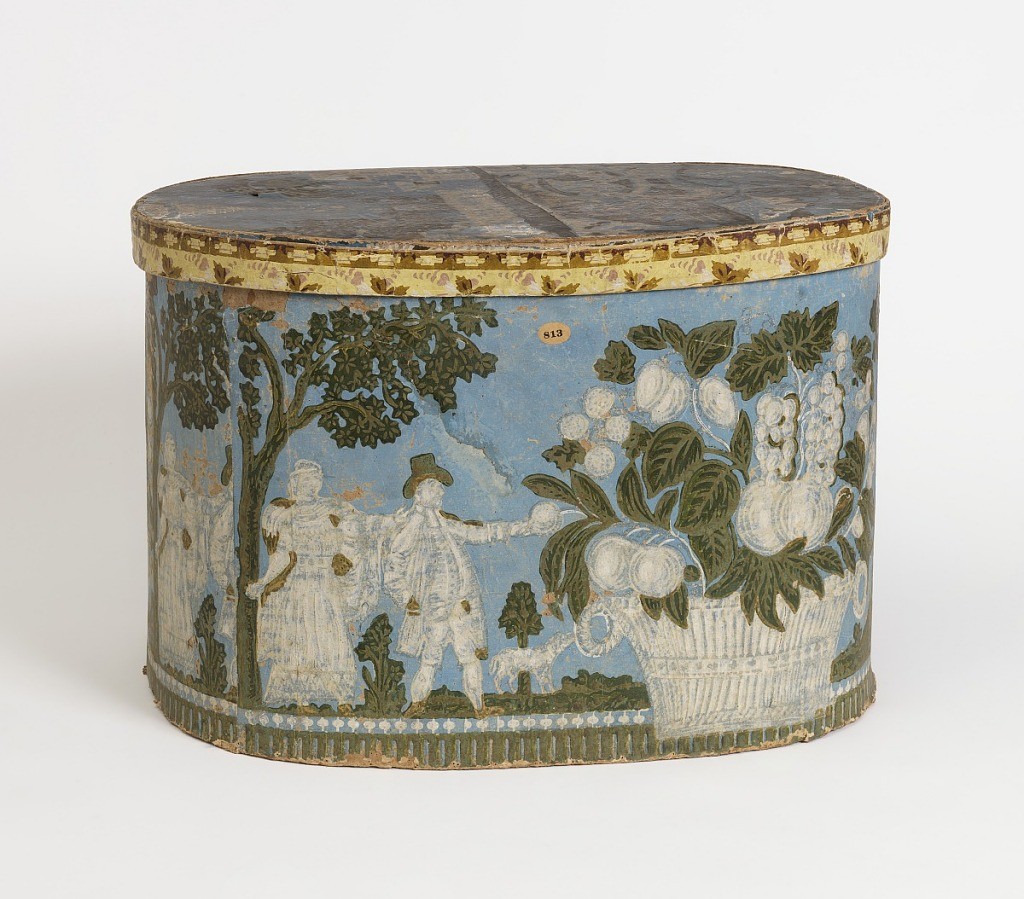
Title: Bandbox
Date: ca. 1840
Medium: Block-printed on paper, pasteboard support
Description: Blue field, printed in white, green and brown. On box, baskets of flowers and fruit, and groups of figures. On cover, portion of picture of Clayton's Ascent and portion of picture of a boat attacked by a sea-serpent.